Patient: sex M, age 63
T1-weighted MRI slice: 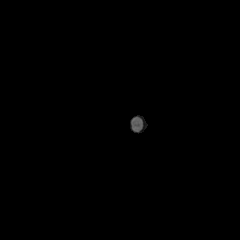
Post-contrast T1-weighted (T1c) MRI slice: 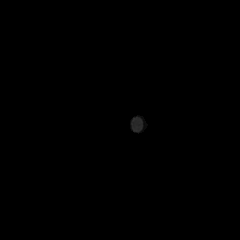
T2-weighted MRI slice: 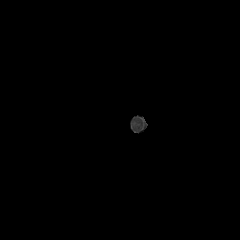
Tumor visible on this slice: no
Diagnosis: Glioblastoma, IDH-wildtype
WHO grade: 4